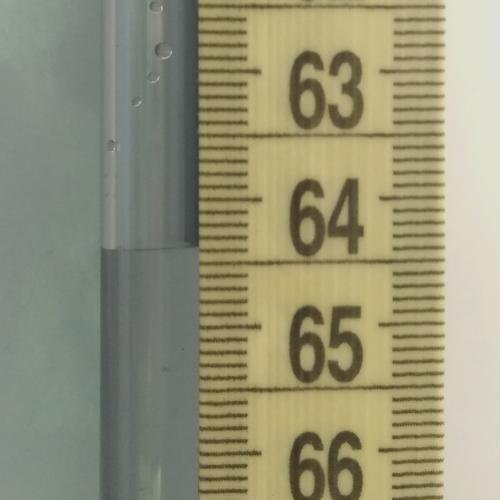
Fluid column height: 64.4 cm